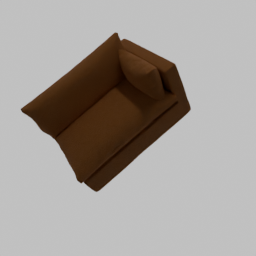
Label: furniture